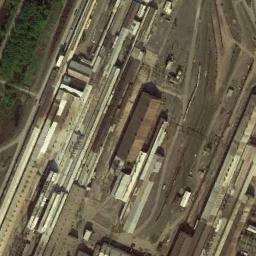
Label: industrial_area